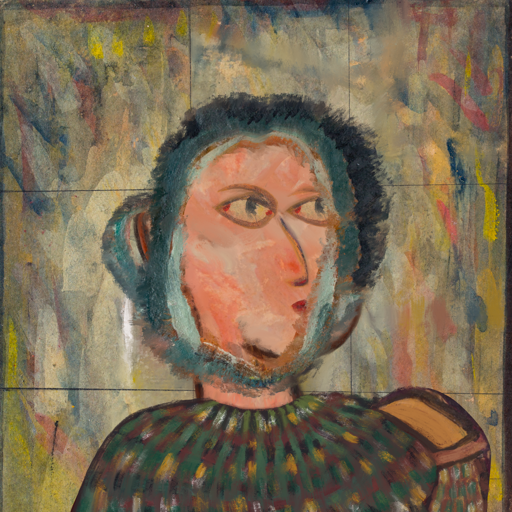
Background: GypsyMother, Head And Neck Side: Roy_Bahadur, Face Side: GypsyMother, Bust: After_Raid, Hair Side: Boggyland, Head Accessory: Blank, Second Necklace: Blank, Necklace: Blank, Baby: Blank